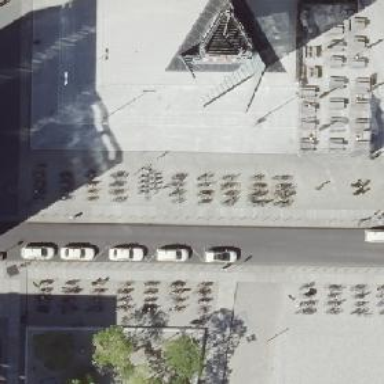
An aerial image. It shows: Taxi stand.